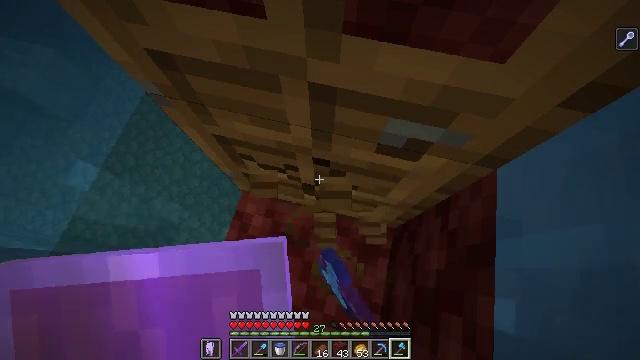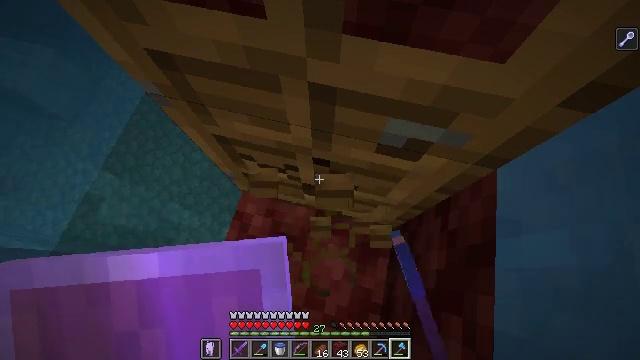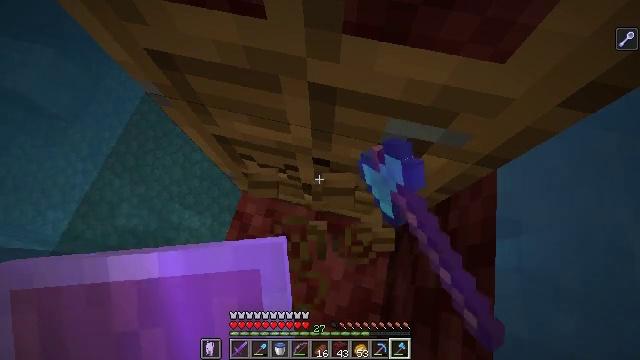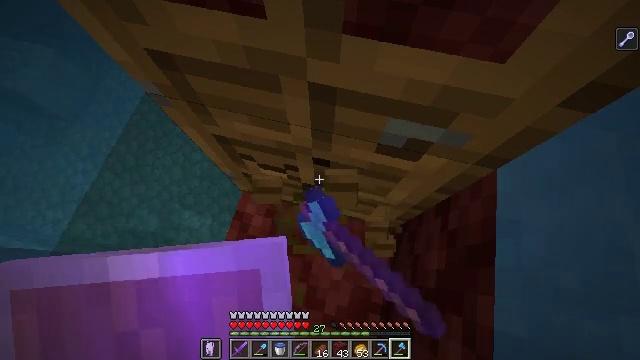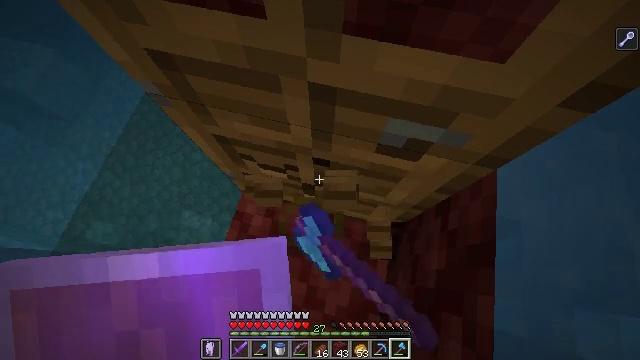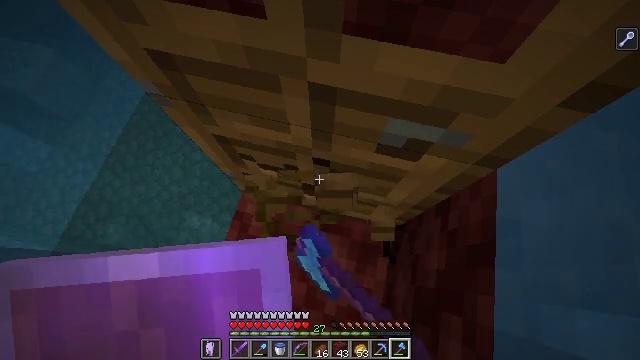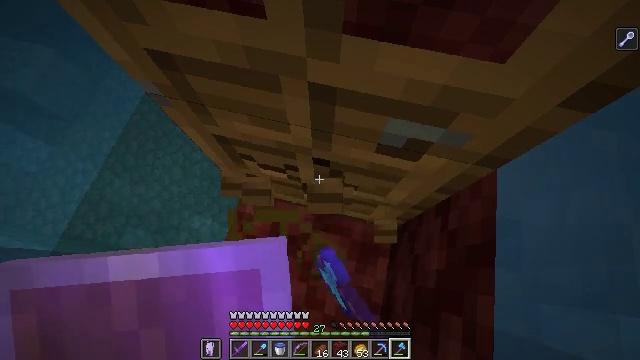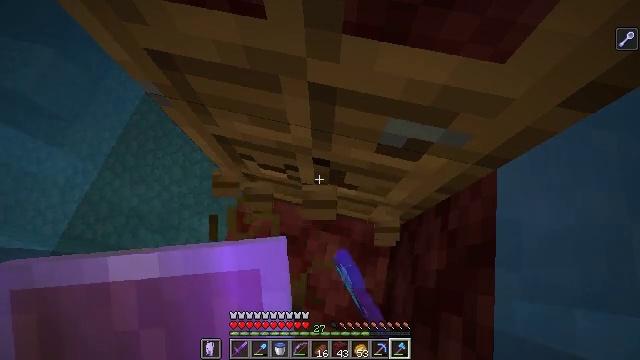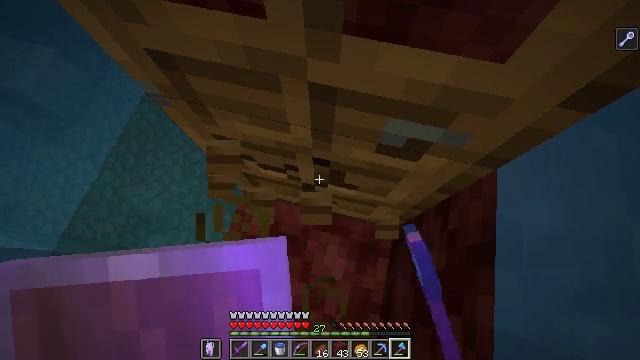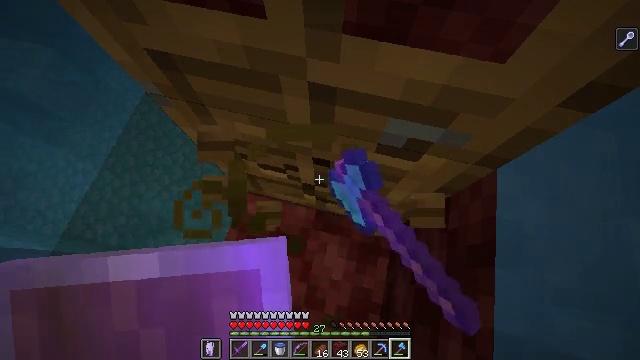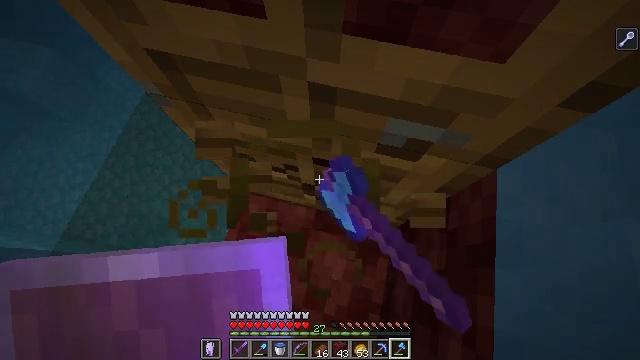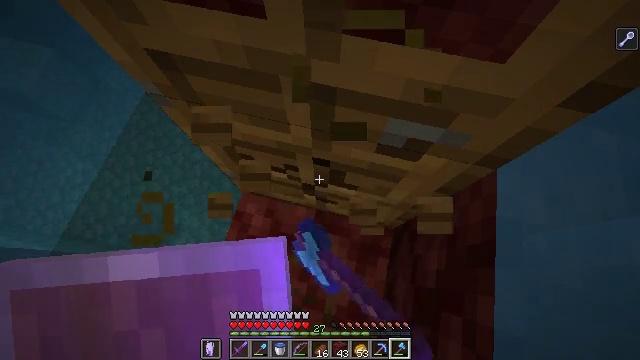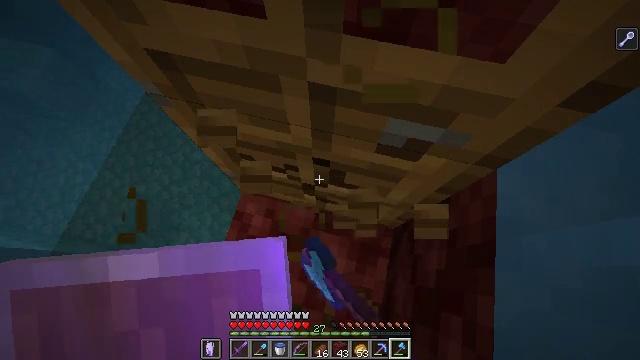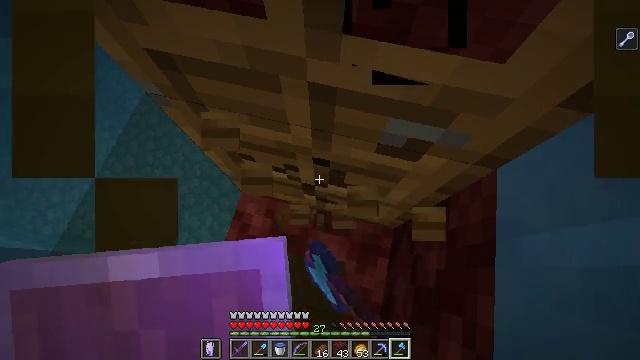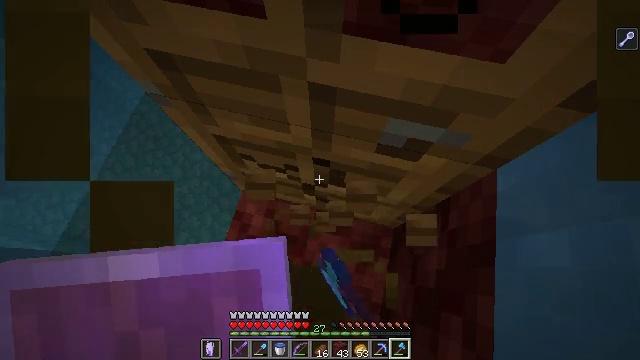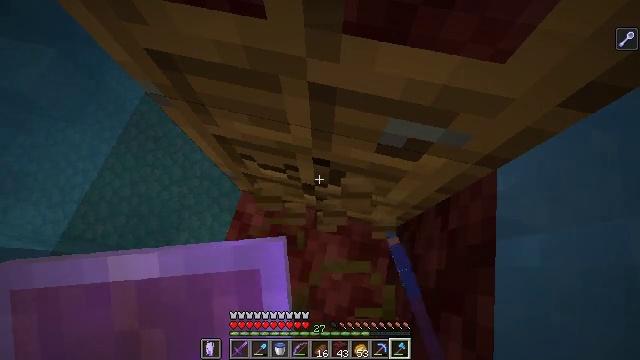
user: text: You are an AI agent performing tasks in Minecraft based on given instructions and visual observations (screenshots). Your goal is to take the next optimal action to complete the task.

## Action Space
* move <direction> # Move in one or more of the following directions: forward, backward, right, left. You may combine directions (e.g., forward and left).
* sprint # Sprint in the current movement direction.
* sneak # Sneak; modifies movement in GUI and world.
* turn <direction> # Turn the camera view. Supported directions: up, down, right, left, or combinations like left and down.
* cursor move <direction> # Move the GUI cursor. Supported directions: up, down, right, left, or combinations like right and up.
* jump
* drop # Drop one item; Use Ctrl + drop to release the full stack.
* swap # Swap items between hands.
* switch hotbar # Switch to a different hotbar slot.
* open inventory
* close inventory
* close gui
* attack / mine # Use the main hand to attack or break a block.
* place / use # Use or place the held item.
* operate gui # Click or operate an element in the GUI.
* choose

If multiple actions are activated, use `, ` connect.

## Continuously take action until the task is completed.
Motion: motion action
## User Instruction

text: Destroy the oak door to retrieve it.
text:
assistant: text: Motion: attack / mine
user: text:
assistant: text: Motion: attack / mine
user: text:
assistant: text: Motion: attack / mine
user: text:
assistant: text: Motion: attack / mine
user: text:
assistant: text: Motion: attack / mine
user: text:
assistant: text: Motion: attack / mine
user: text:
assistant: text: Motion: attack / mine
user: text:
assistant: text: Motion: attack / mine
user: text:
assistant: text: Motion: attack / mine
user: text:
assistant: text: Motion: attack / mine
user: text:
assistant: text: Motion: attack / mine
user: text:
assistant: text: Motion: attack / mine
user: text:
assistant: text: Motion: attack / mine
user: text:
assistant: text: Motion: attack / mine
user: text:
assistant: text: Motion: attack / mine
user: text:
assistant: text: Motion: attack / mine
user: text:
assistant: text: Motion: attack / mine
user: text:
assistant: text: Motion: attack / mine
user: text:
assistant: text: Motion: attack / mine
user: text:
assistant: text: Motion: attack / mine
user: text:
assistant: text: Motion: attack / mine
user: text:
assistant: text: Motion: attack / mine
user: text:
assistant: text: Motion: attack / mine
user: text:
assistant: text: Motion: attack / mine
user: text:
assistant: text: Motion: attack / mine
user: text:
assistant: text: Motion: attack / mine
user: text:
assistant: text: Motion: attack / mine
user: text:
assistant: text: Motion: attack / mine
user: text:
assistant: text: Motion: attack / mine
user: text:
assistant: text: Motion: attack / mine